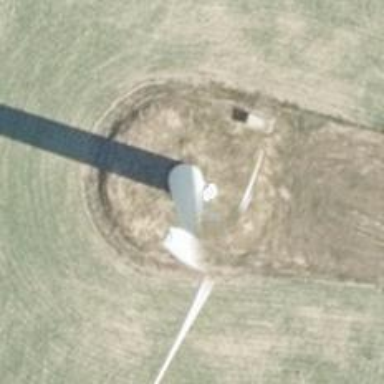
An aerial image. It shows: Wind-powered generator.